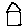
Label: house